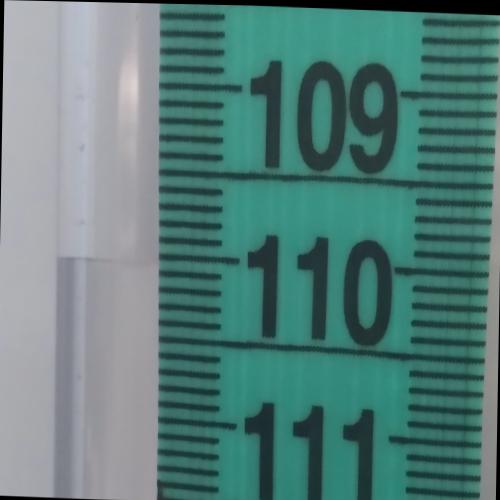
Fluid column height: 110.0 cm